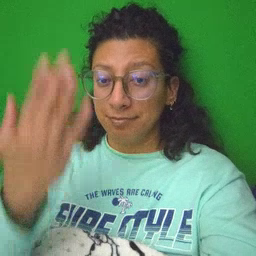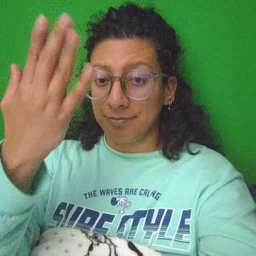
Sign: mitten